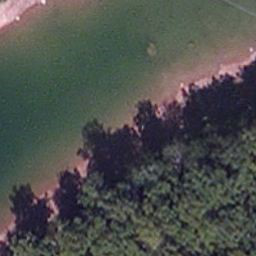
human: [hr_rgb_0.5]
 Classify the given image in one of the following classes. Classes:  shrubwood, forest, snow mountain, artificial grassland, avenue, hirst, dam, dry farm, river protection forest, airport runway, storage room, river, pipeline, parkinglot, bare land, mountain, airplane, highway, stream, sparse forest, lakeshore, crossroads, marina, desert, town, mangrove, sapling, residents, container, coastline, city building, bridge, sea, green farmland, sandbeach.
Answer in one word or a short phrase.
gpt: lakeshore